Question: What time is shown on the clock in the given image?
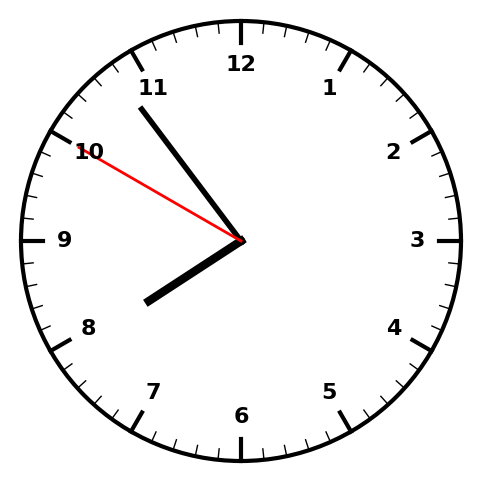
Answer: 07:53:50